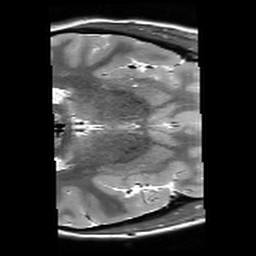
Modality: T2starw
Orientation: axial
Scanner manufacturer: siemens
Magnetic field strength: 3 T
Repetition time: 9.86 s
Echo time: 0.05 s